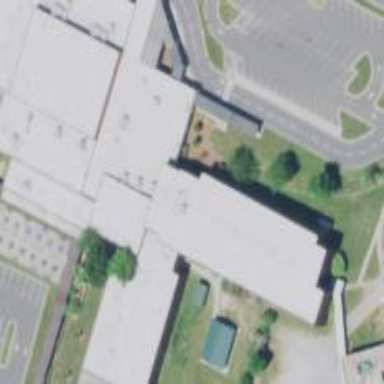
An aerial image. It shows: School building.